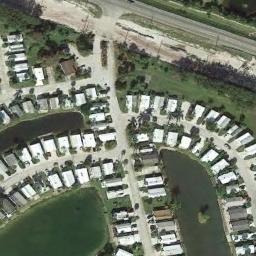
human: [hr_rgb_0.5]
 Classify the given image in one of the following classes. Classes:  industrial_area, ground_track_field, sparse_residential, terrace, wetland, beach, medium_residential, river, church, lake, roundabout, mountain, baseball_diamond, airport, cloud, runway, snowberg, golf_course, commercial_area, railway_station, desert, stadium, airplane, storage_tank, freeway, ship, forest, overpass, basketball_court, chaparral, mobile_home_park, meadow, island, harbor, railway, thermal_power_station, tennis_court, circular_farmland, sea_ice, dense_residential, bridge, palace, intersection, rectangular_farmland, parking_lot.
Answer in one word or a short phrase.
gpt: mobile_home_park